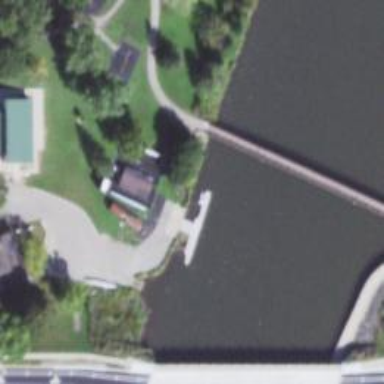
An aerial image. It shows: Man-made pier.